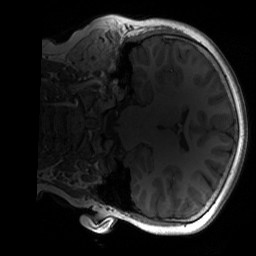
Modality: T1w
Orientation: coronal
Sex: male
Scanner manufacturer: siemens
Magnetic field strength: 3 T
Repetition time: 1.9 s
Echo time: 0.00243 s